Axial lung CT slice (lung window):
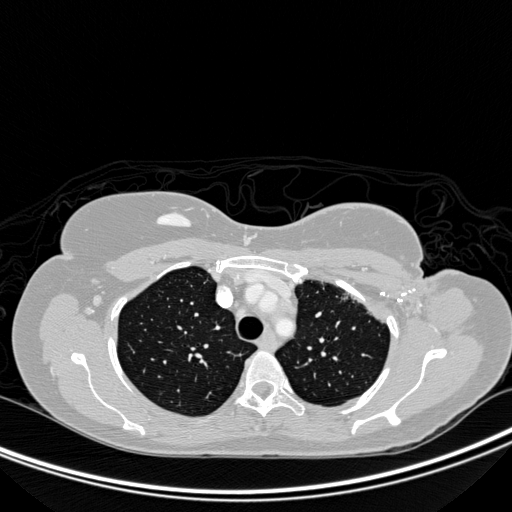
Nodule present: no